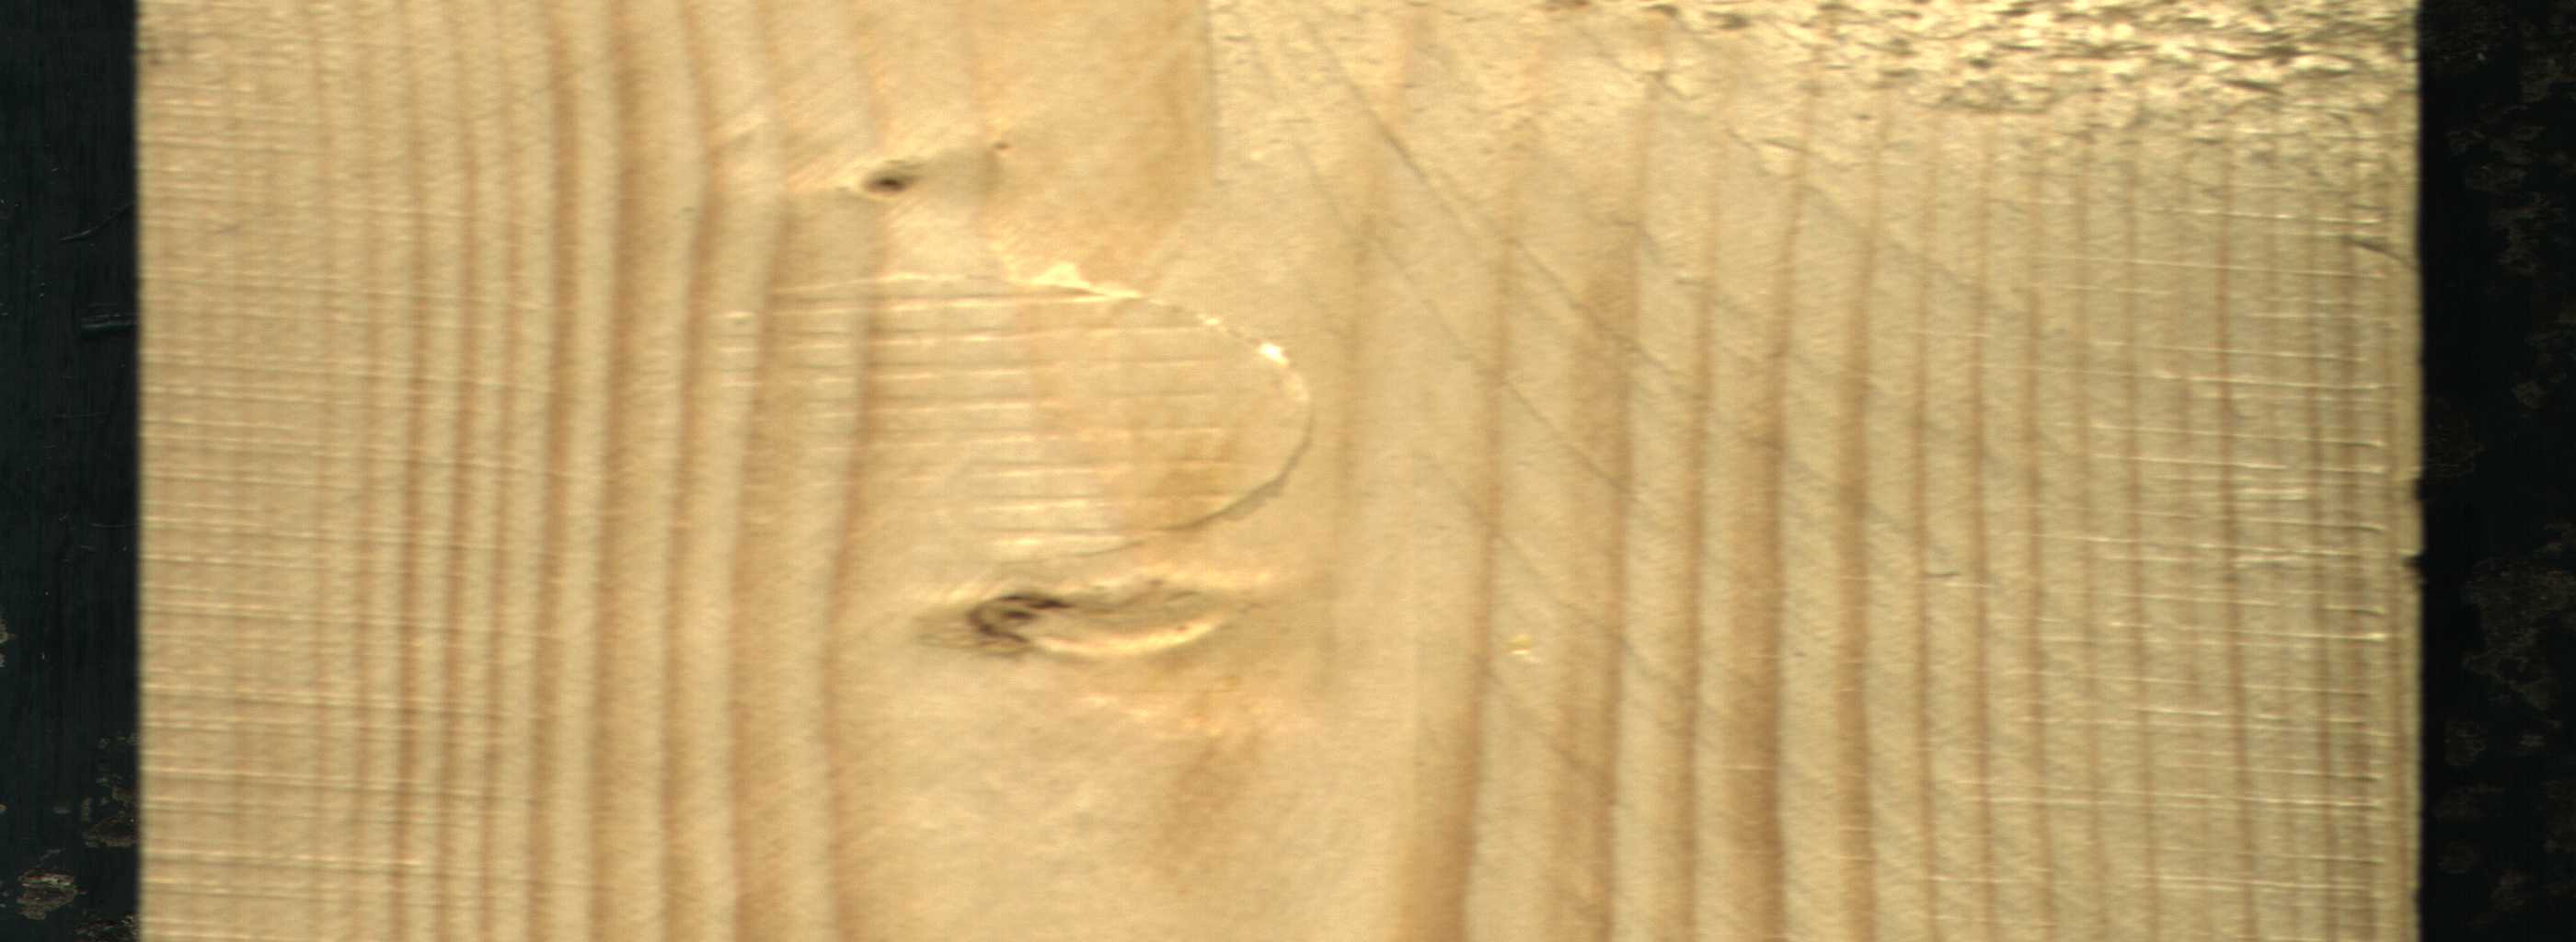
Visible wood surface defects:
Live_Knot
Live_Knot